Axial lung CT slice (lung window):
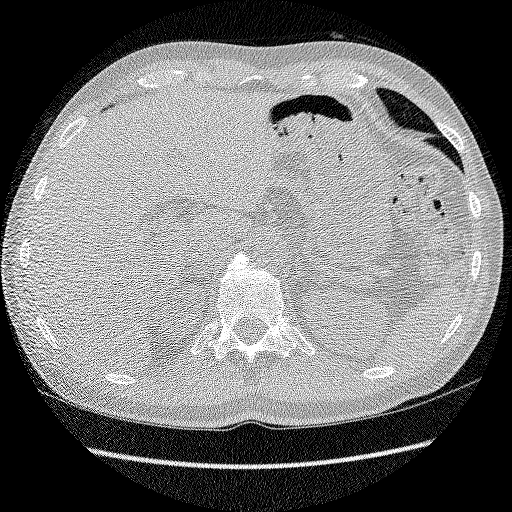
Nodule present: no